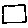
Label: square